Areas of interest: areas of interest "Sport and cultural"
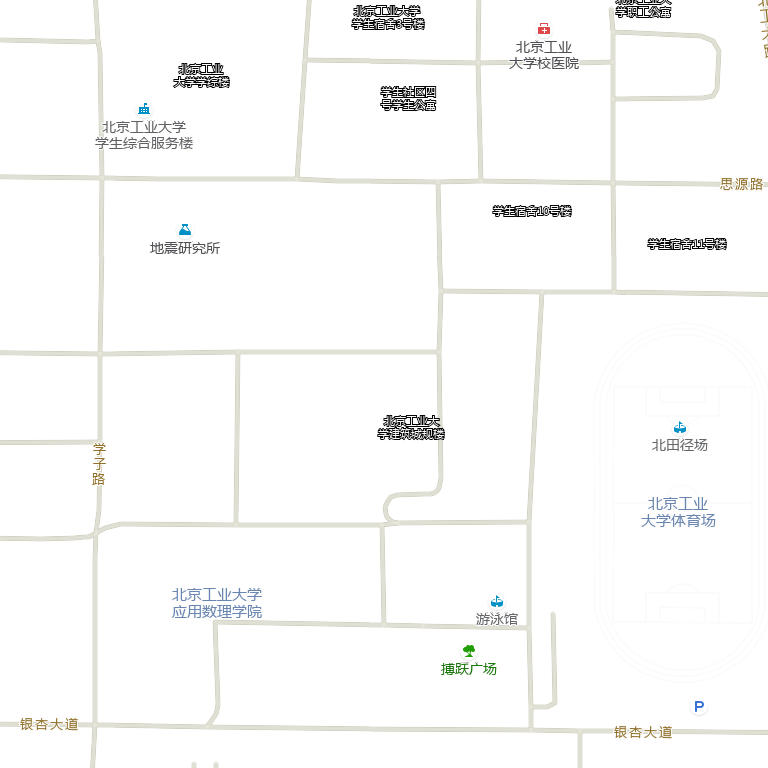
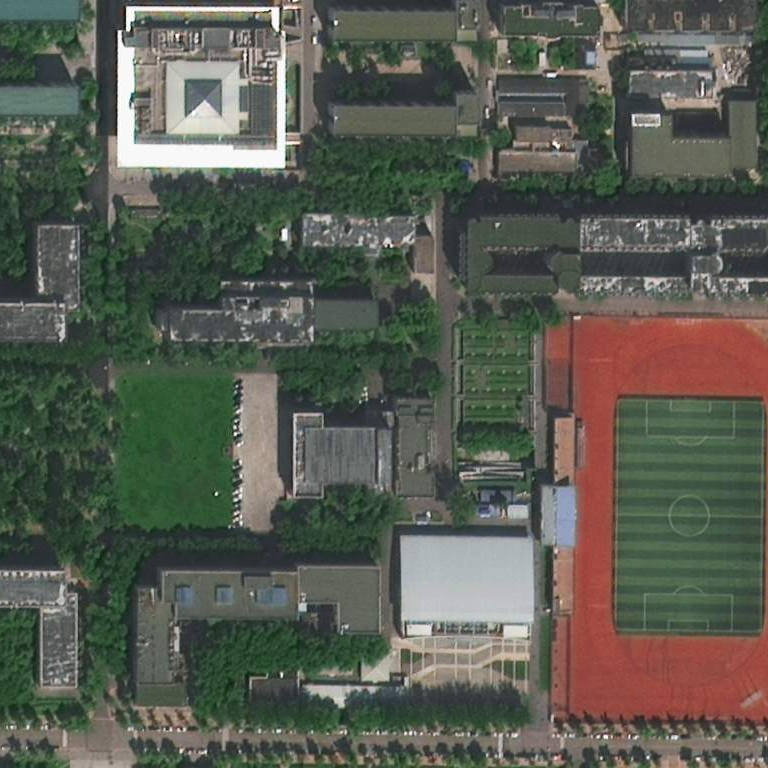